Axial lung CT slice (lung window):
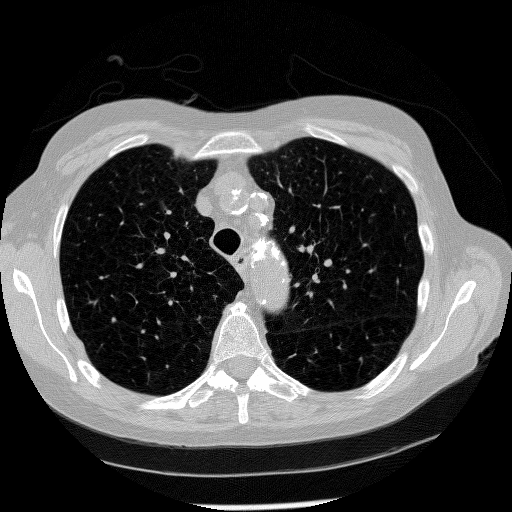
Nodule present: no